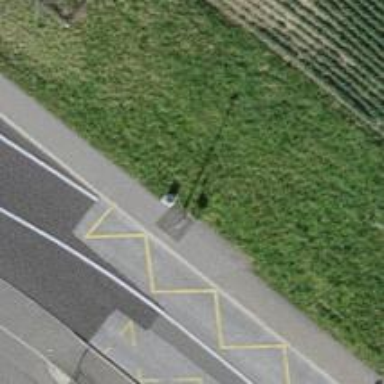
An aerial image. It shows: Bus stop with platform for public transport.